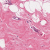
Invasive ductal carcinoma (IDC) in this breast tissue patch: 0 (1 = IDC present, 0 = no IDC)